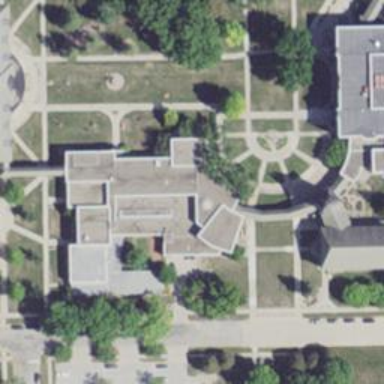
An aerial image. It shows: College building.